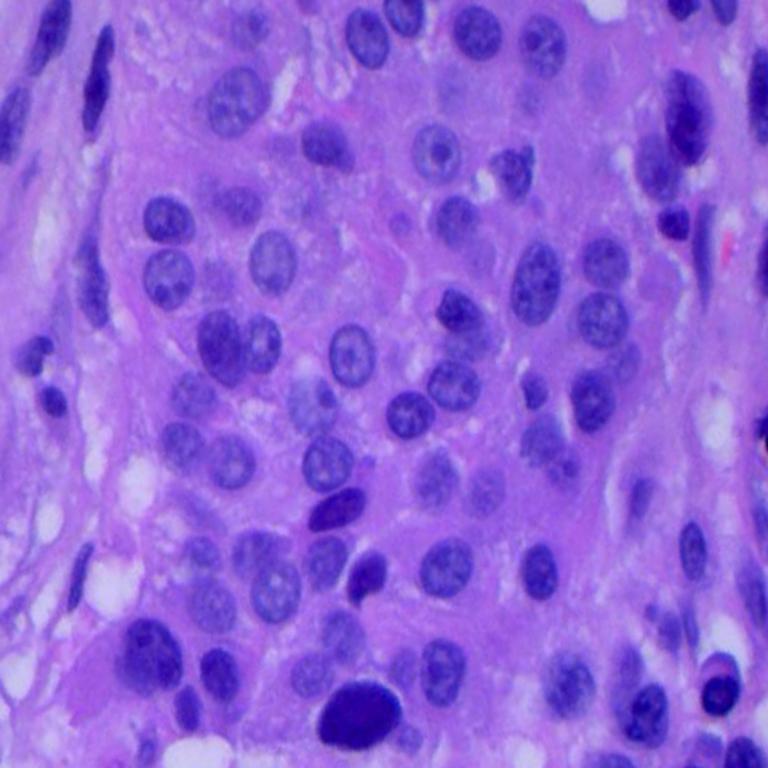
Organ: lung
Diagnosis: squamous carcinomas